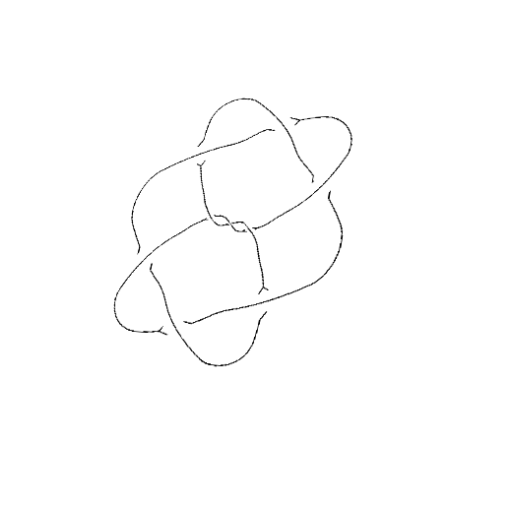
Crossing number: 9